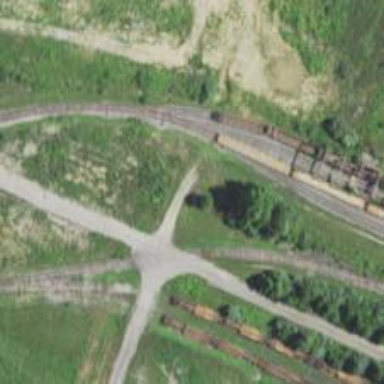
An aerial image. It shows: Abandoned railway spur.